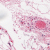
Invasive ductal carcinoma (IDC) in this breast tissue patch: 0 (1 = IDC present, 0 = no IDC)